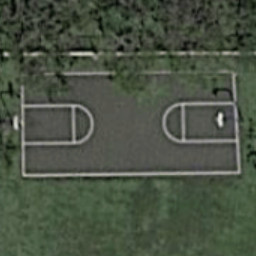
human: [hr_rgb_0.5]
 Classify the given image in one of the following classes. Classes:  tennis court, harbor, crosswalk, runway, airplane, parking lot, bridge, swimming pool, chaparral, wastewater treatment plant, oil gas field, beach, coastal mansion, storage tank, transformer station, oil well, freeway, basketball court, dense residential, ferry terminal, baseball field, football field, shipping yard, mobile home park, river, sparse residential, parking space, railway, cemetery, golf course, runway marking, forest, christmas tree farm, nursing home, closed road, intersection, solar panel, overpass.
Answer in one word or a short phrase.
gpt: basketball court